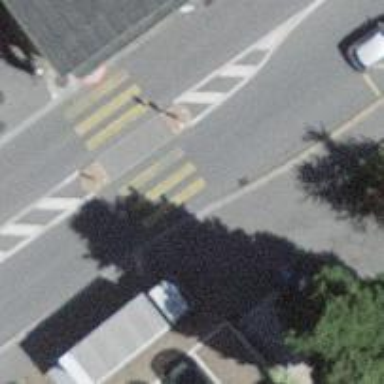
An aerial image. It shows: Marked crossing with zebra sign and island in the middle.